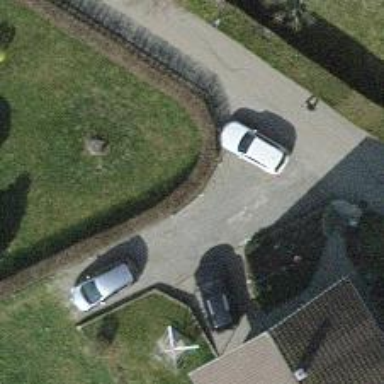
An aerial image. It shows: Hedge barrier.